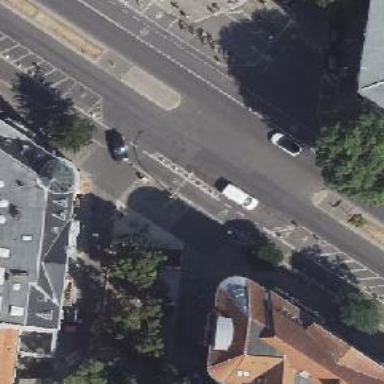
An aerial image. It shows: Cycle lane with asphalt surface.